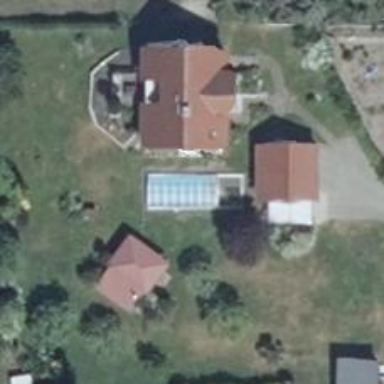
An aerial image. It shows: Swimming pool located in leisure land.